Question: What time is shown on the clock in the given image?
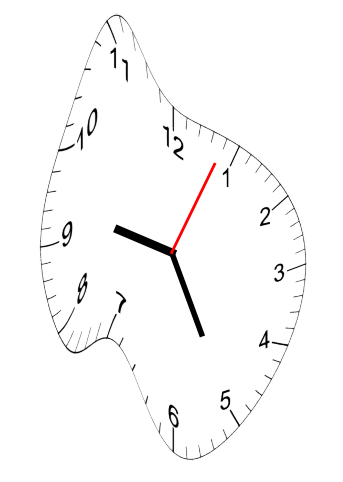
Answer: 09:25:04